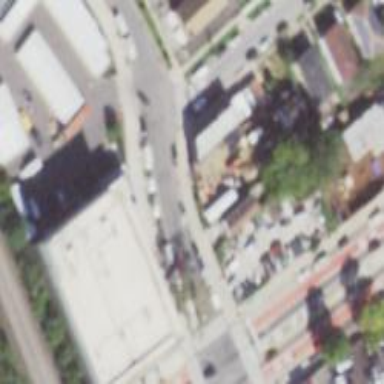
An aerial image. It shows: Building used for storage rental.